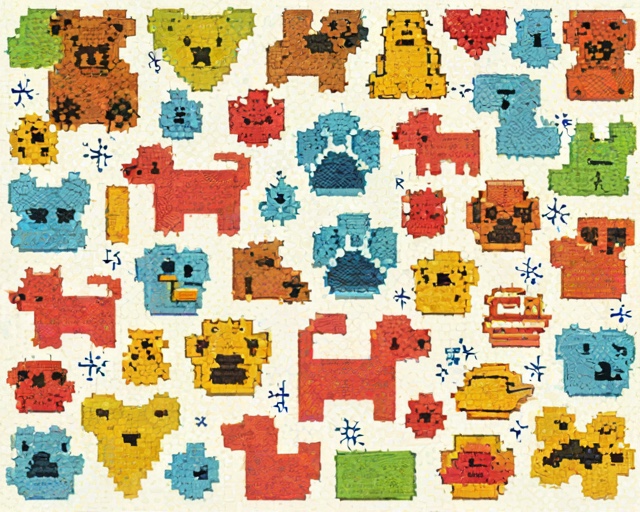
Category: Pets